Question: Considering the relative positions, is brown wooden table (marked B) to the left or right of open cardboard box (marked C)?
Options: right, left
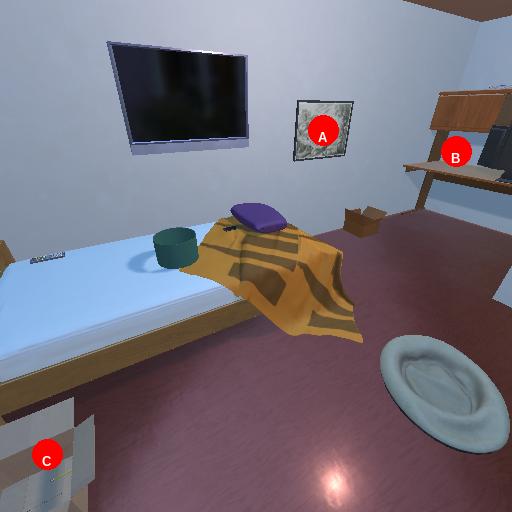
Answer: right